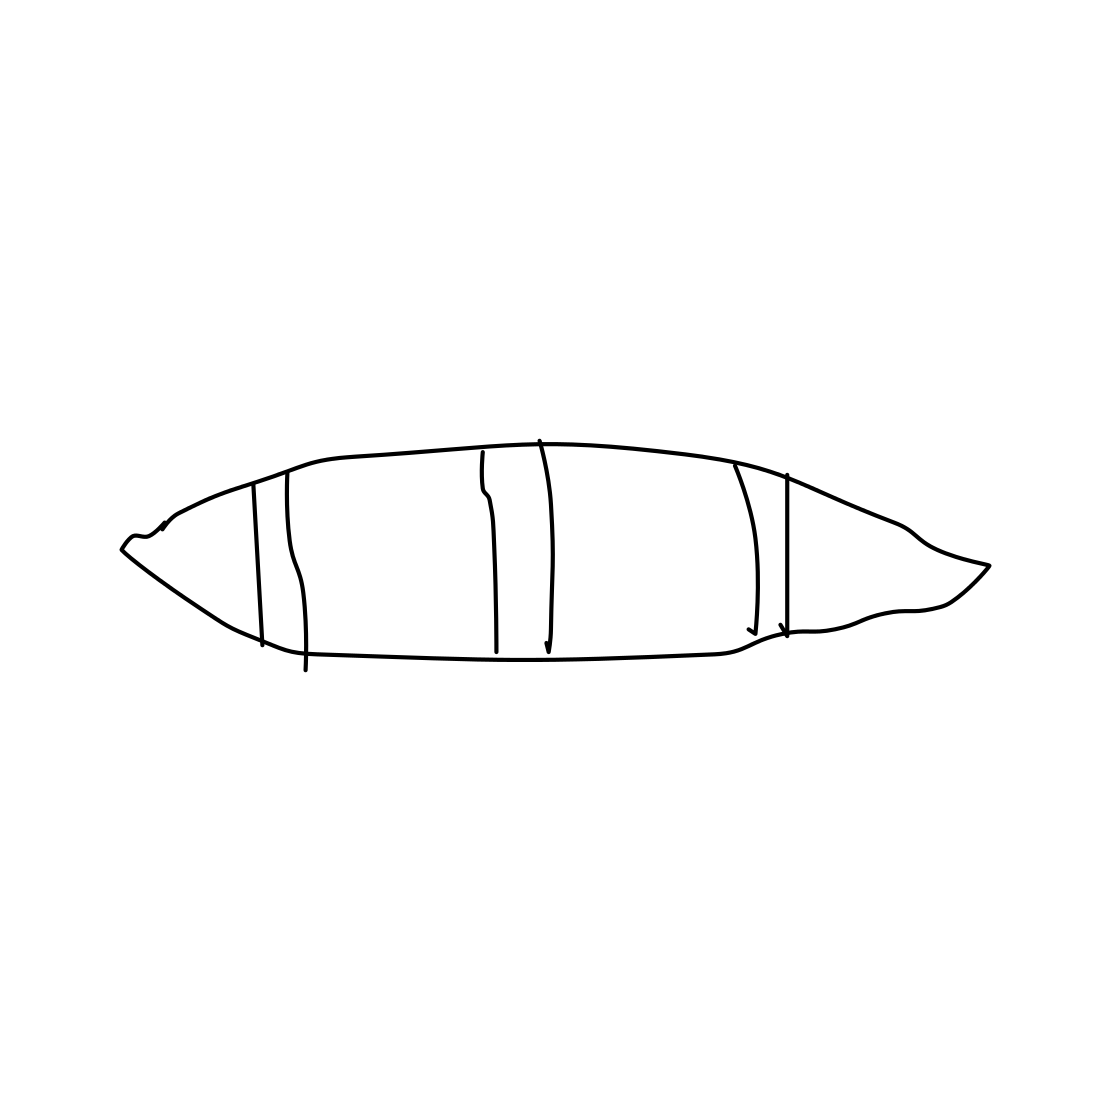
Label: canoe